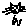
Label: cat